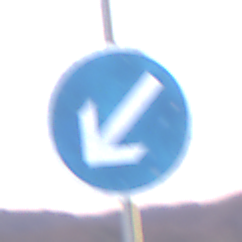
Verkehrszeichen: VorgeschriebeneVorbeifahrtLinks
Umgebung: Outdoor, Nature
Tageszeit: Dusk
Wetter: Clear
Licht: Natural
Jahreszeit: NotSpecified
Kontrast: LowContrast